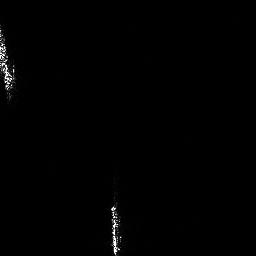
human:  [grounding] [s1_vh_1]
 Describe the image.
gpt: In the satellite image, there is  <ref>1 medium ship </ref> <box>[[0, 12, 4, 35, 0]]</box> located at top left,  <ref>1 medium ship </ref> <box>[[41, 78, 46, 99, 0]]</box> located at bottom.